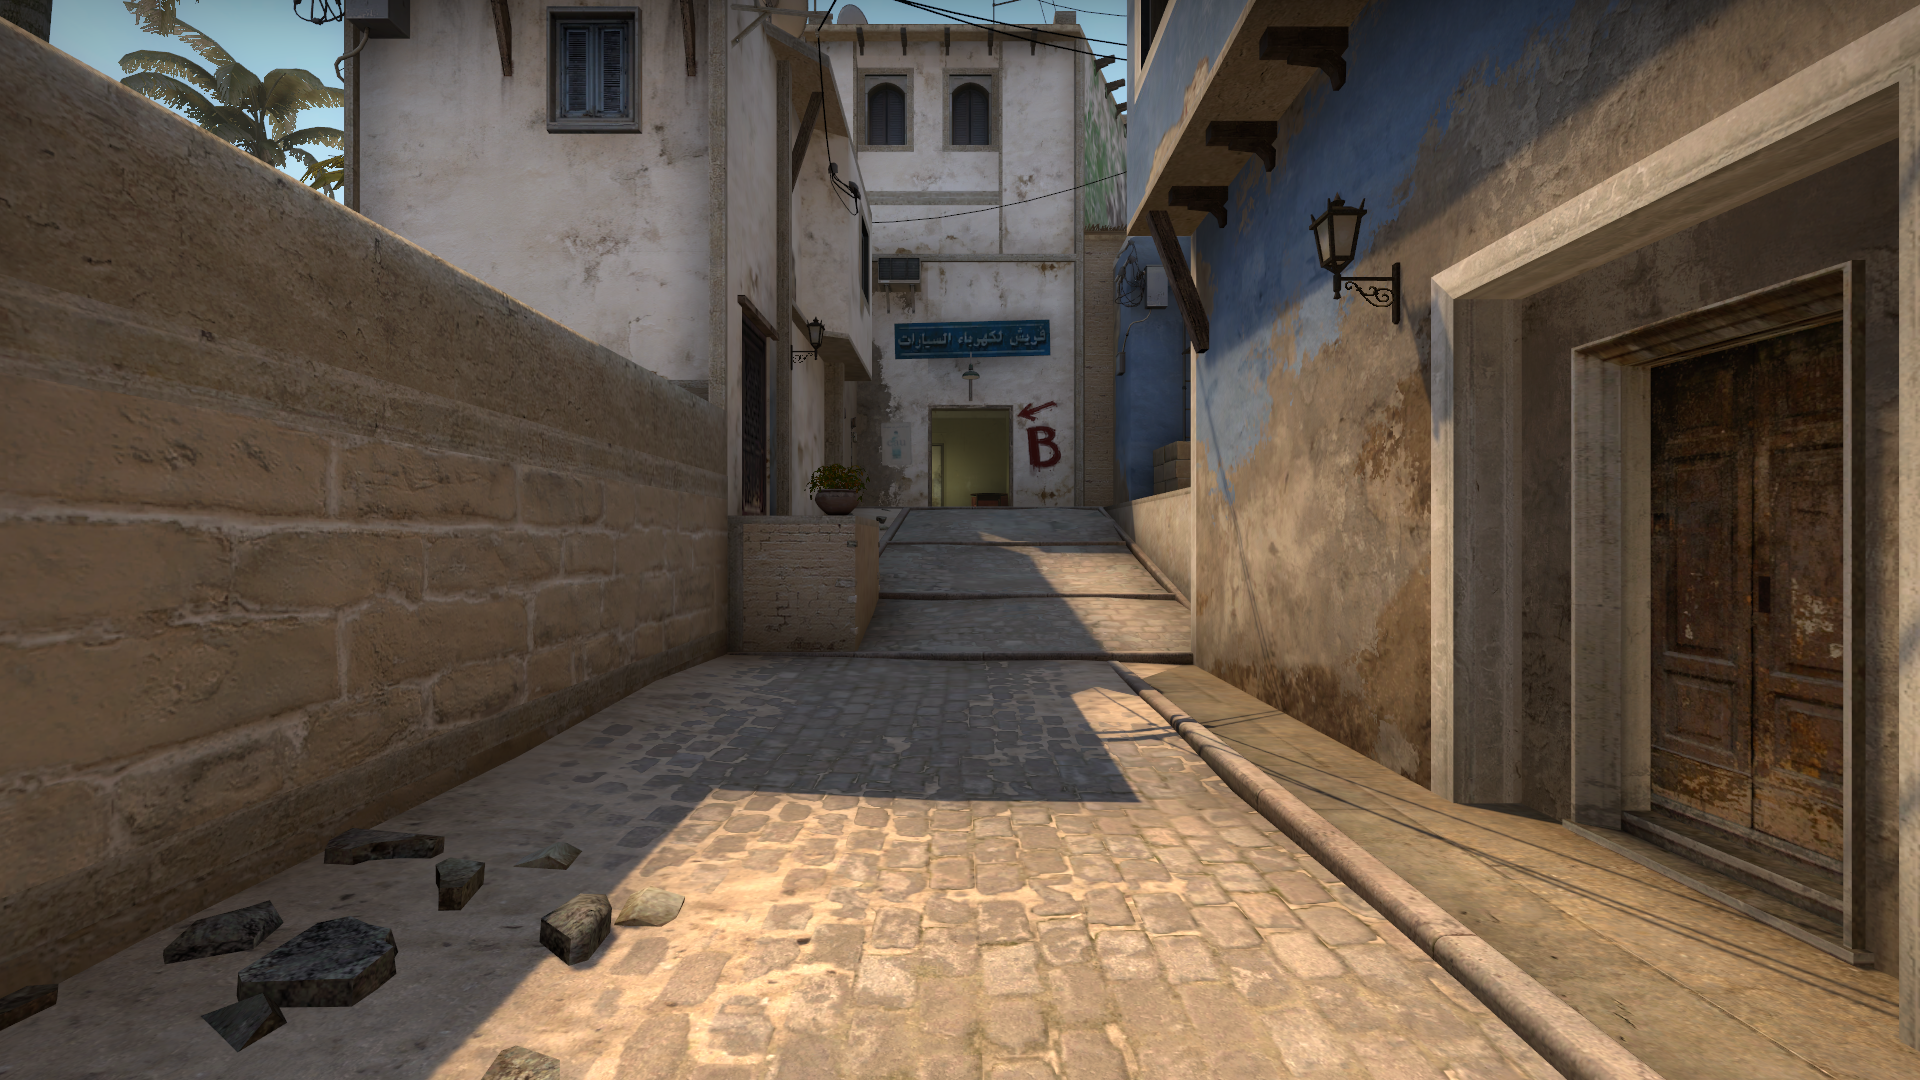
Map: de_mirage